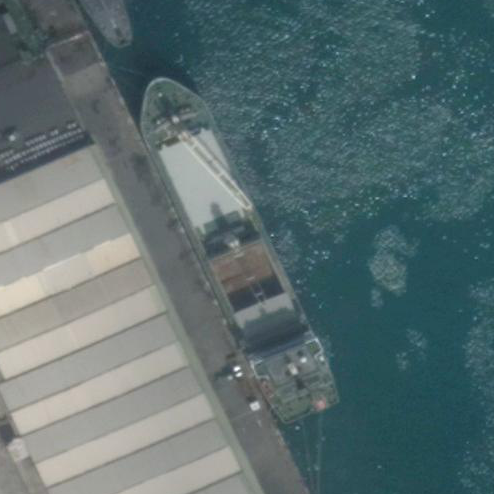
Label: civil